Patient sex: F
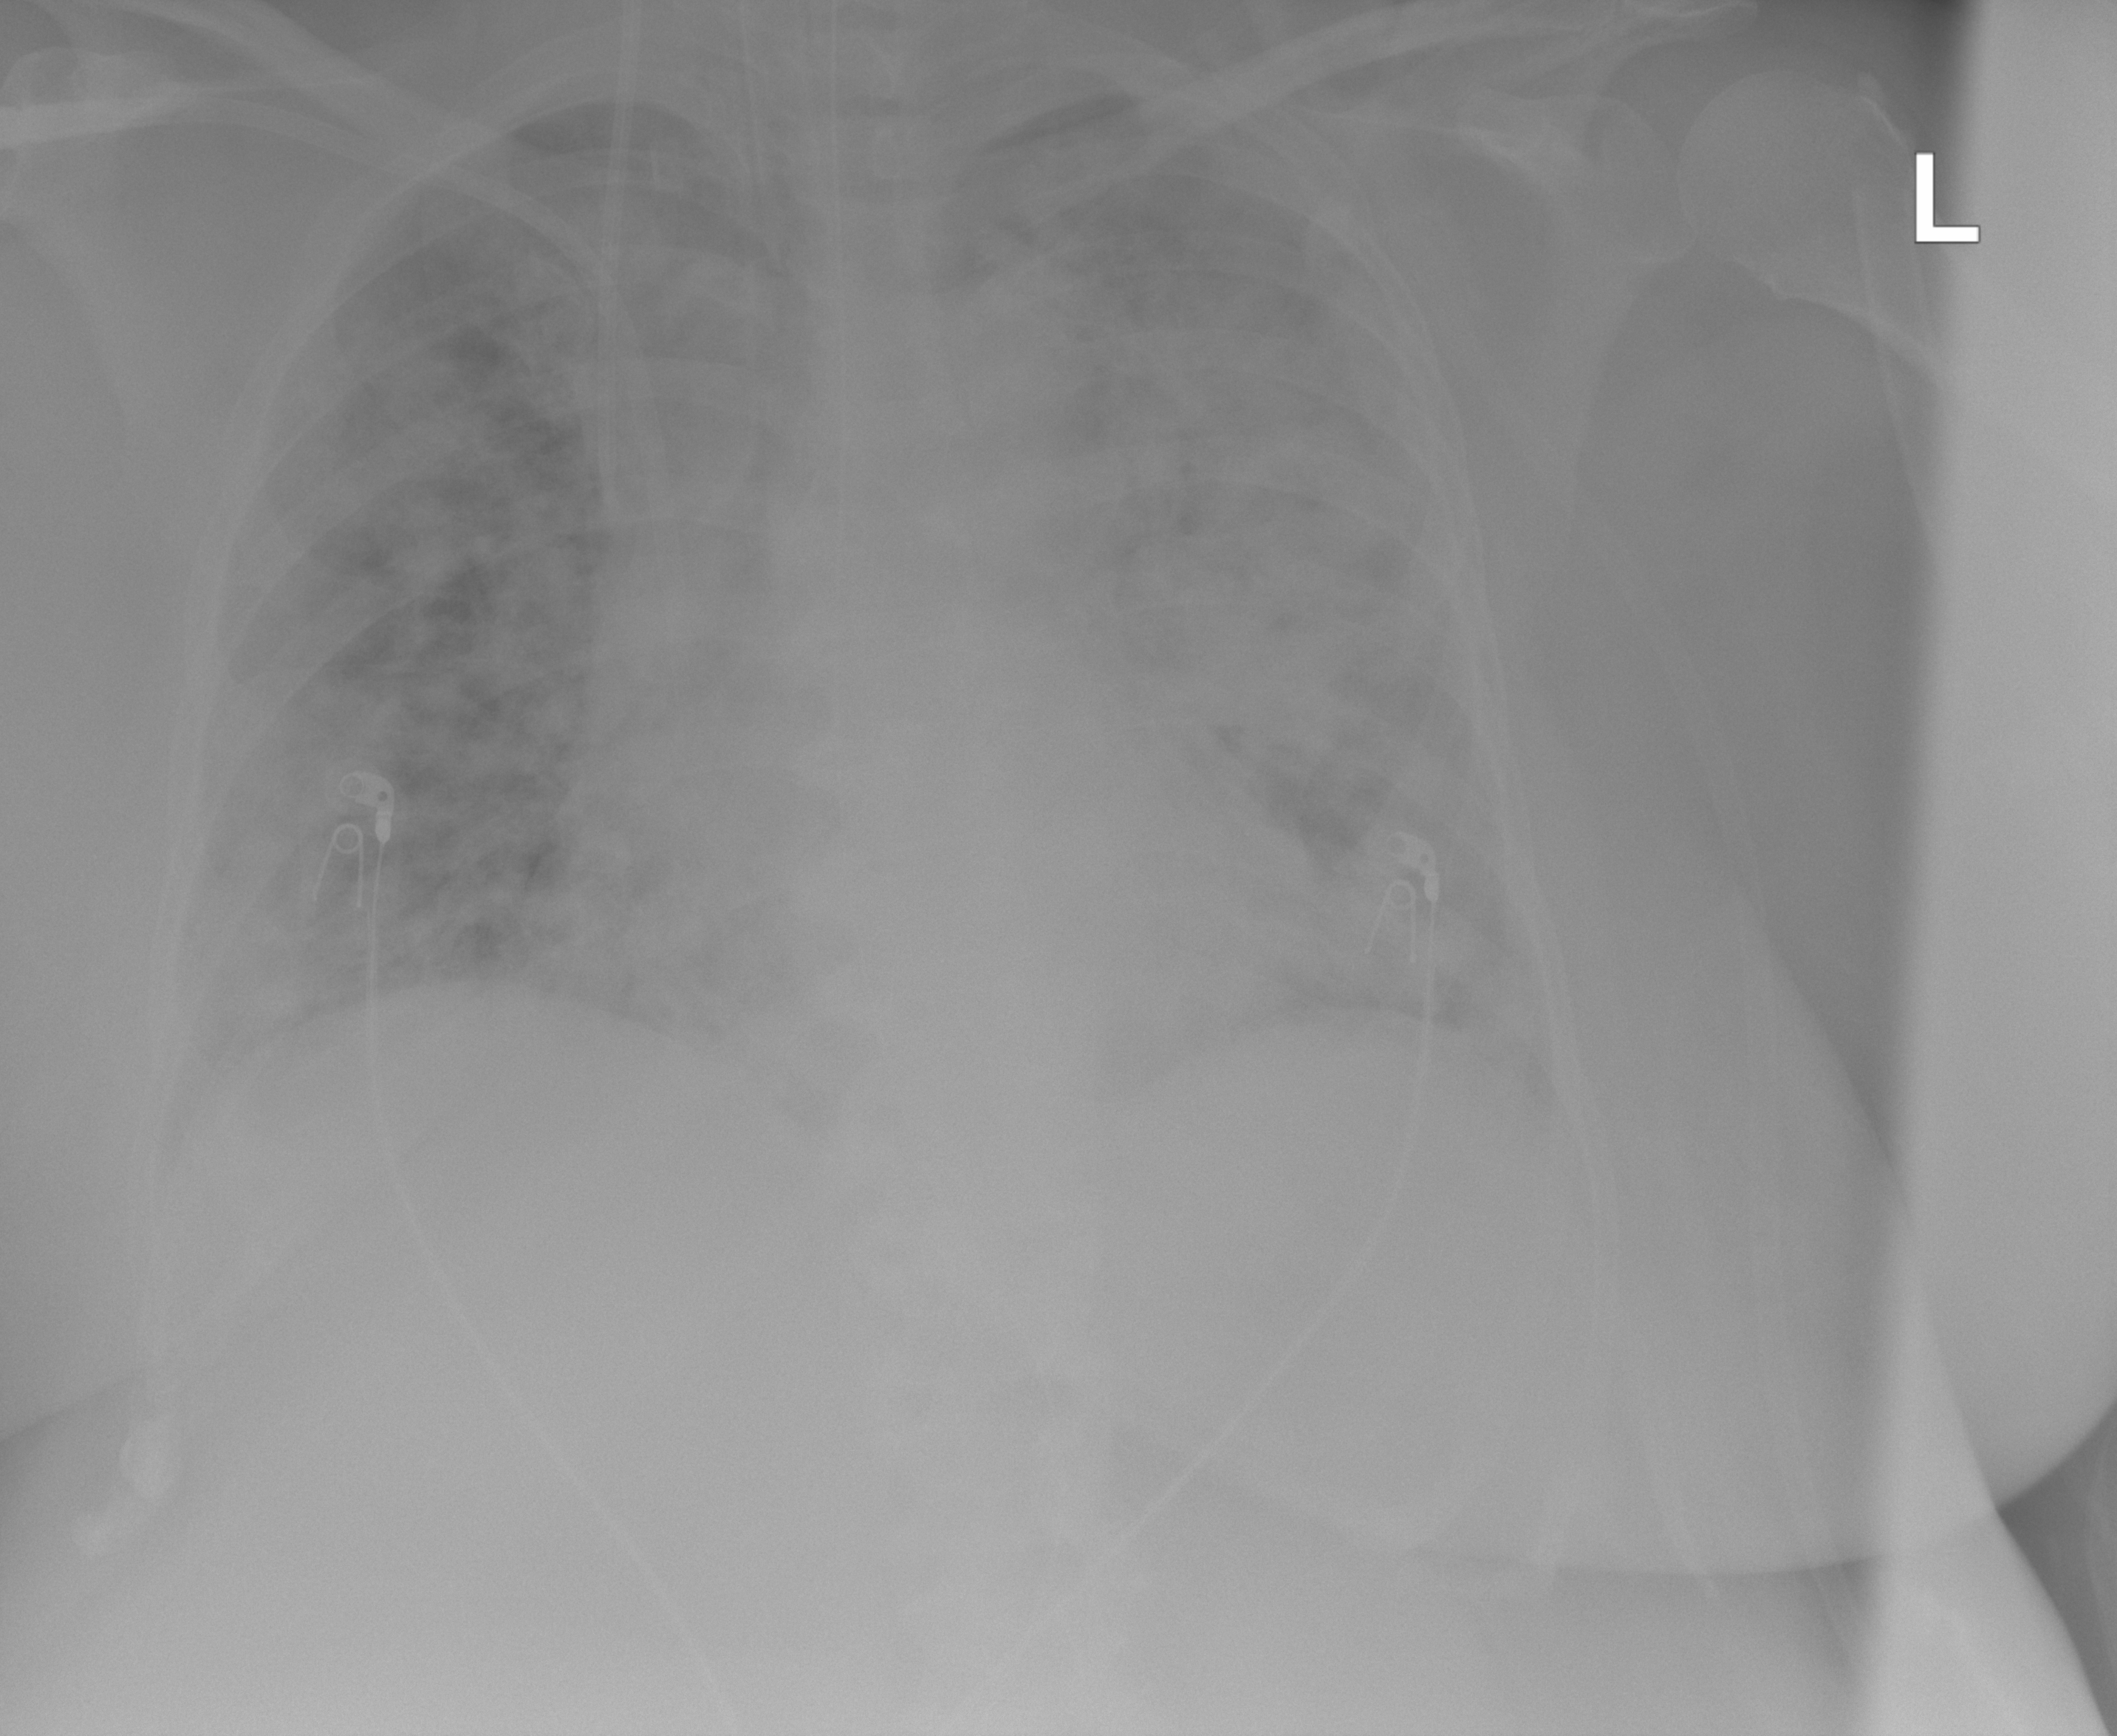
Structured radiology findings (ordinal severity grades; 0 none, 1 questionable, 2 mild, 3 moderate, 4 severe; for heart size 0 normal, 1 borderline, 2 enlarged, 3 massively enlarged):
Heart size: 2
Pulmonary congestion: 0
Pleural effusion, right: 0
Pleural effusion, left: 0
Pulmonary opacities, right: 3
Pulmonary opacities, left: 3
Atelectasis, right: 0
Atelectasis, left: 0